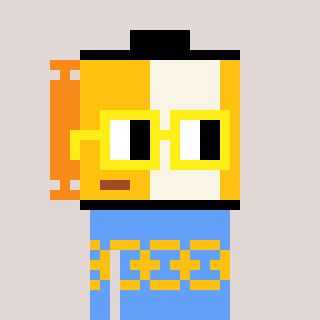
a pixel art character with square yellow glasses, a film roll-shaped head and a blue-colored body on a warm background